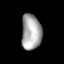
Tissue: lung
Cell type: Myeloid cells
Senescence score: 0.2095
Nuclear area (px): 697
Mean DAPI intensity: 165.605